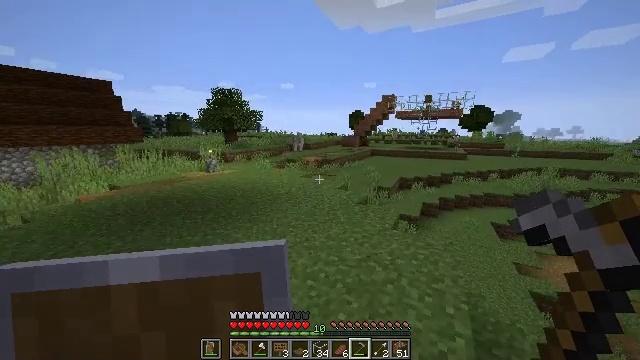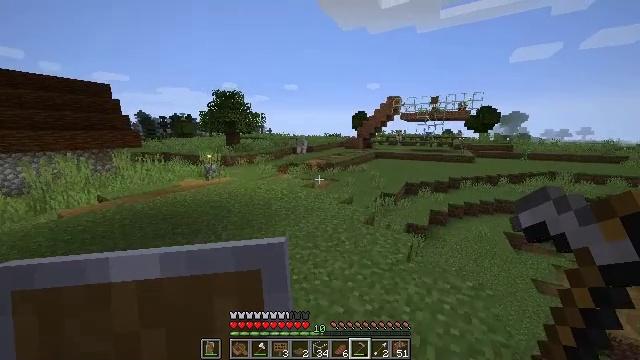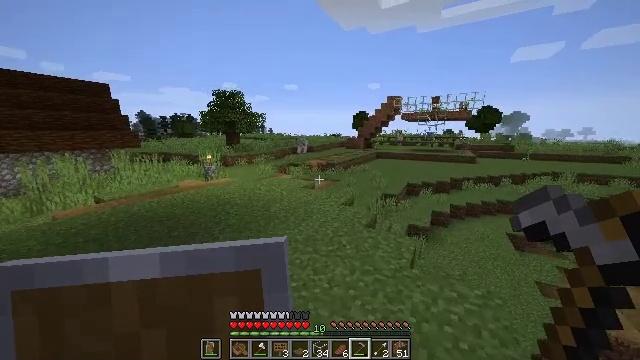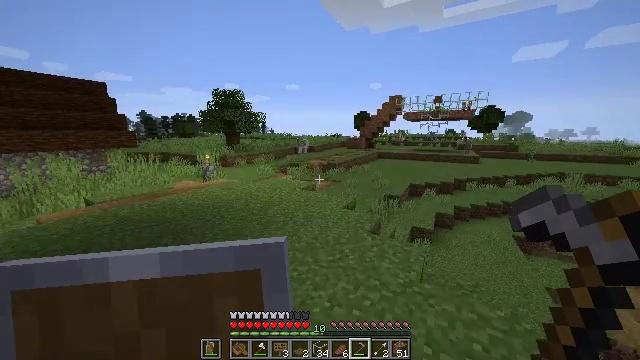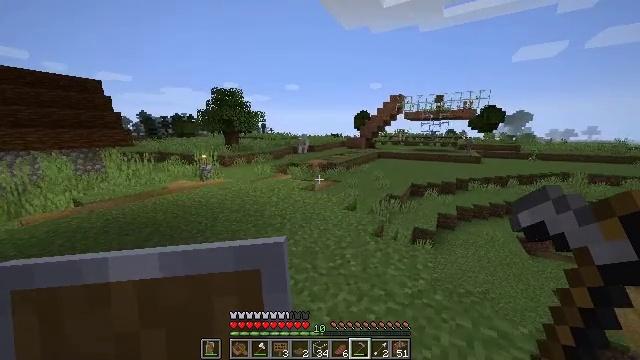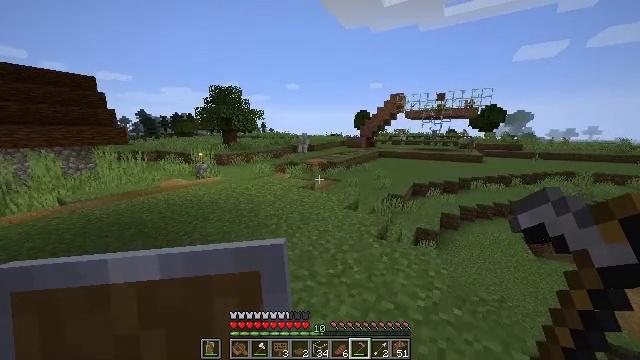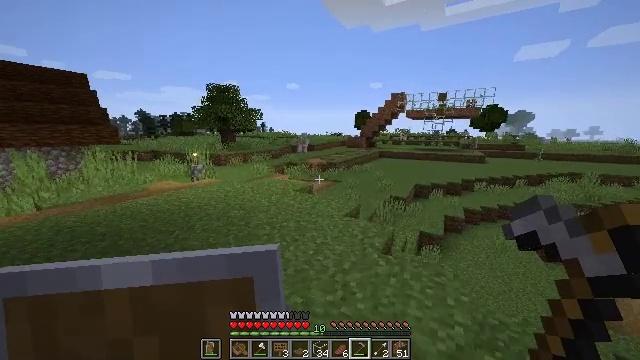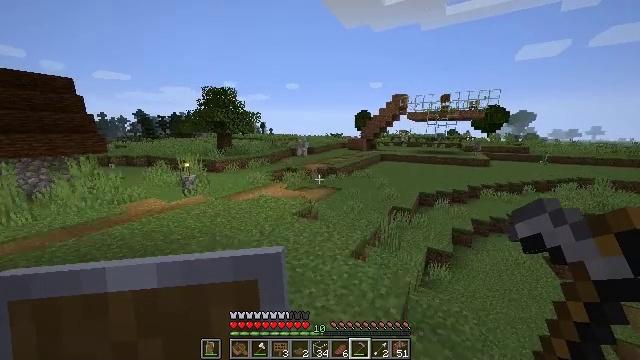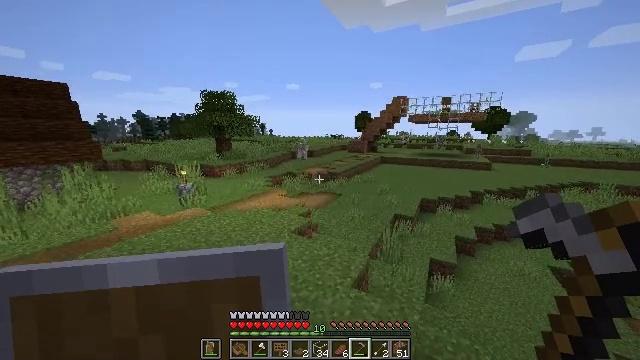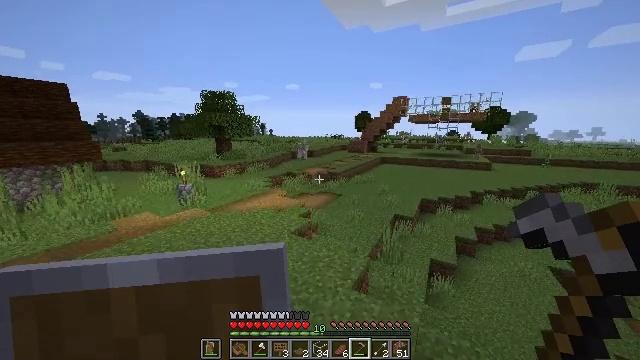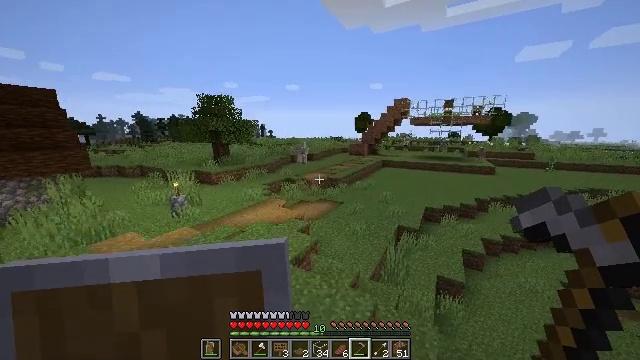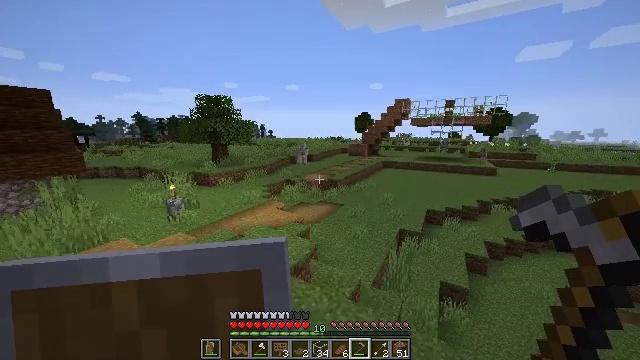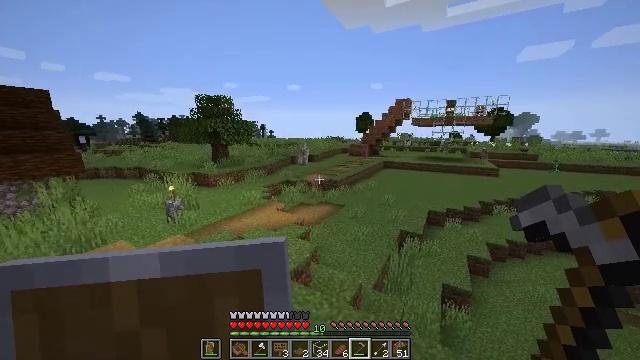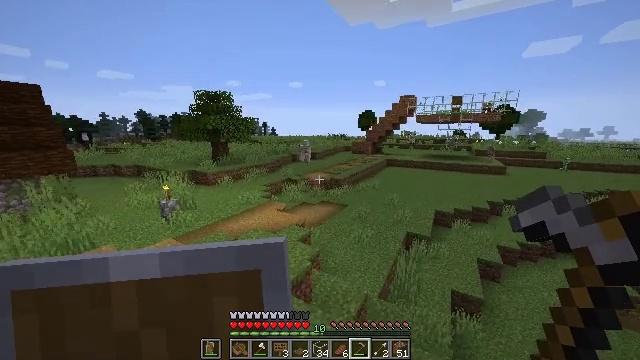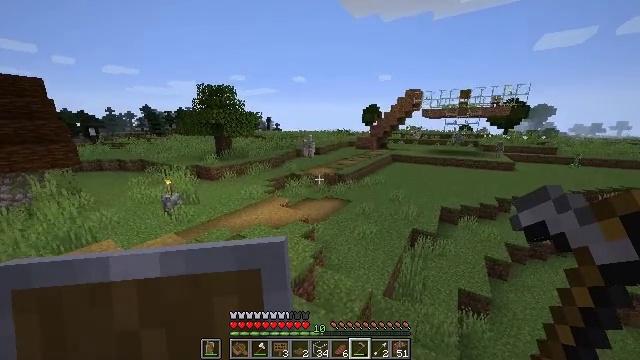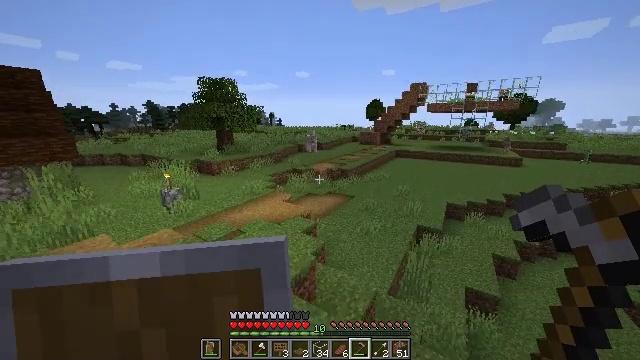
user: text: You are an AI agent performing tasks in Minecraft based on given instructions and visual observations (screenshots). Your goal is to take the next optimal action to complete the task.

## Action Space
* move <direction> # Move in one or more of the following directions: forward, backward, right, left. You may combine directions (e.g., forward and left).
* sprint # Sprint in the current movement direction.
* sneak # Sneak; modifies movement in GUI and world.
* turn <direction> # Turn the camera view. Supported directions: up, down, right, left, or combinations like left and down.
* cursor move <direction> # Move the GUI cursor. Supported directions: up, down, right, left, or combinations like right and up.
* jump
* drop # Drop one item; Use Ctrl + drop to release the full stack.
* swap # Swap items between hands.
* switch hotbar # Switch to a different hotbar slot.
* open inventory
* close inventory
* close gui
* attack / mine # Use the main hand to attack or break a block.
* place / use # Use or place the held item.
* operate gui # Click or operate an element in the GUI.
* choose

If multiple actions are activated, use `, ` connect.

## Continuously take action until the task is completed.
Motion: motion action
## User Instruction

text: Break the dirt block.
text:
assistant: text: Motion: move forward, sprint, jump
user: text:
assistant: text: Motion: move forward, jump
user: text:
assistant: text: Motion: move forward, jump
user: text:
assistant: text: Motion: move forward, jump
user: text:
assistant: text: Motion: move forward, jump
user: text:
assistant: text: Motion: move forward, jump
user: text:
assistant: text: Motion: move forward, jump
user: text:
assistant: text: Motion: move forward, sprint, jump
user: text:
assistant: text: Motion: move forward, sprint, jump
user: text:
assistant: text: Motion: move forward, sprint, jump
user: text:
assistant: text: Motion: move forward, sprint, jump
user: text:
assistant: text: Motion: move forward, jump
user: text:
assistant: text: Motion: move forward, jump
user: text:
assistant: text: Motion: move forward, turn left and down, jump
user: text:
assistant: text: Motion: move forward, turn down, jump
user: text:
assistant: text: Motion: move forward, jump
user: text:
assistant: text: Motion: move forward, jump
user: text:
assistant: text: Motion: move forward, jump
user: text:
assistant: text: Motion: move forward, jump
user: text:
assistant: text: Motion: move forward, jump
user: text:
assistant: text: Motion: move forward, jump
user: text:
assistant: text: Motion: move forward, sprint, jump
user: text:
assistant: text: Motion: move forward, sprint, jump
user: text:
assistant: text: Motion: move forward, sprint, jump
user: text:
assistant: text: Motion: move forward, sprint, jump
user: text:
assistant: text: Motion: move forward, jump
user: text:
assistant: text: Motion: move forward, turn right, jump
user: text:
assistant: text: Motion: move forward, turn right, jump
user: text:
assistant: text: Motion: move forward, jump
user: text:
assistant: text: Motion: move forward, jump